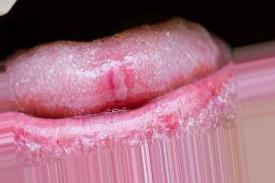
Condition: Mouth Ulcer